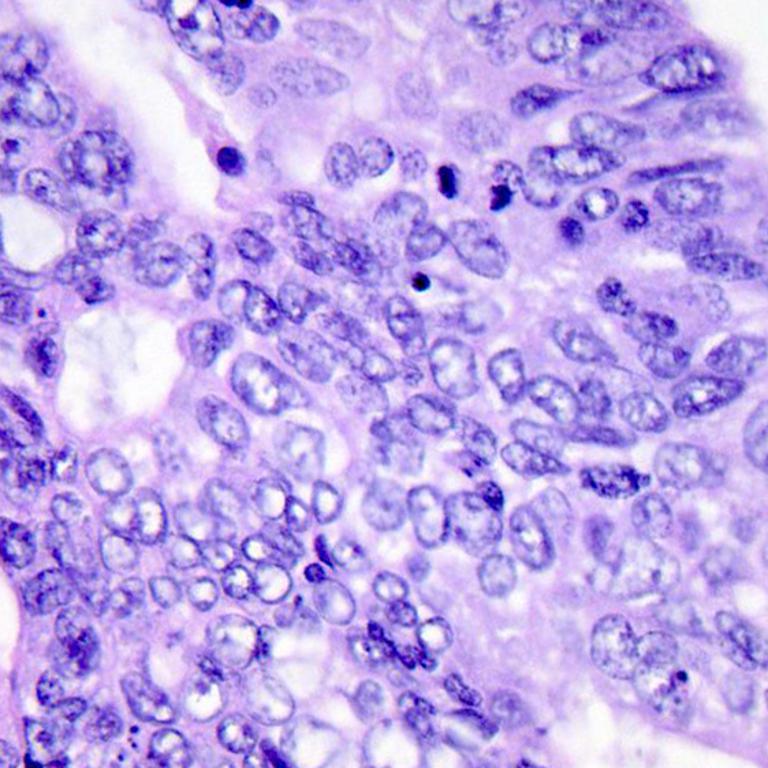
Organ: colon
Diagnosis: adenocarcinomas